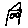
Label: house